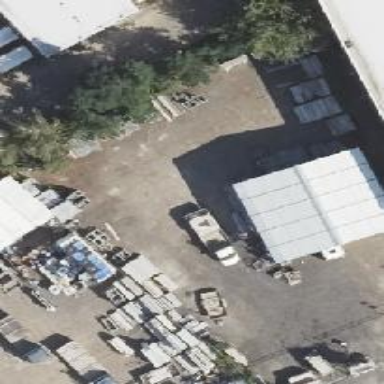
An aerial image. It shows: Container building.